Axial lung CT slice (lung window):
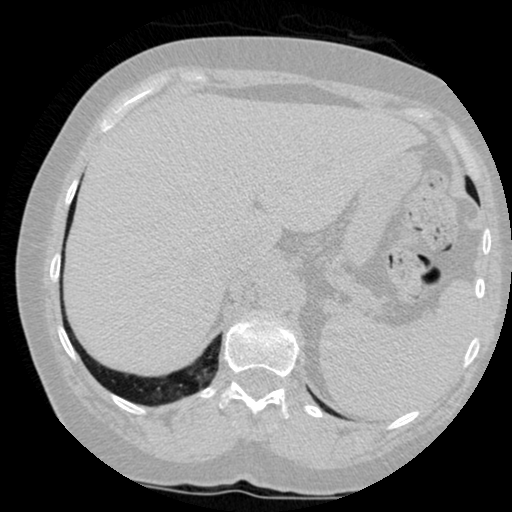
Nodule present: no